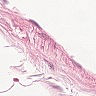
Metastatic tissue present: no